Question: I am in the process of integrating post processing effects into my 3D engine. I have hit a roadblock with capturing depth data using a Object with . There has been no issue capturing color data into the FrameBuffer. However, I am not able to get any even with the Depth Extension enabled for Chrome/Firefox.
'''
var DepthEXT = webGLContext.getExtension( "WEBKIT_WEBGL_depth_texture" ) ||
webGLContext.getExtension( "MOZ_WEBGL_depth_texture" );
'''
I have tried many different settings to see if it was a configuration issue, but no matter what I try I just see a white texture. The screenshot at the end of the post shows the color attachment rendered as a texture and the depth attachment rendered as a texture. Is there a problem with my initialization of the FrameBuffer or should I be looking elsewhere to solve this issue?
Below is my code for initializing the FrameBuffer Object:
'''
// Frame Buffer
this.m_frameBuffer = gl.createFramebuffer();
gl.bindFramebuffer( gl.FRAMEBUFFER, this.m_frameBuffer );
// Render Buffer
this.m_renderBuffer = gl.createRenderbuffer();
gl.bindRenderbuffer( gl.RENDERBUFFER, this.m_renderBuffer );
gl.renderbufferStorage(
gl.RENDERBUFFER,
gl.DEPTH_COMPONENT16,
sharedRenderer.canvasDOMElement.width,
sharedRenderer.canvasDOMElement.height );
// Diffuse Component
this.m_diffuseComponentTexture = gl.createTexture();
gl.bindTexture( gl.TEXTURE_2D, this.m_diffuseComponentTexture );
gl.texParameteri(
gl.TEXTURE_2D,
gl.TEXTURE_MAG_FILTER,
gl.LINEAR );
gl.texParameteri(
gl.TEXTURE_2D,
gl.TEXTURE_MIN_FILTER,
gl.LINEAR );
gl.texParameteri( gl.TEXTURE_2D, gl.TEXTURE_WRAP_S, gl.CLAMP_TO_EDGE);
gl.texParameteri( gl.TEXTURE_2D, gl.TEXTURE_WRAP_T, gl.CLAMP_TO_EDGE);
gl.texImage2D(
gl.TEXTURE_2D,
0,
gl.RGBA,
sharedRenderer.canvasDOMElement.width,
sharedRenderer.canvasDOMElement.height,
0,
gl.RGBA,
gl.UNSIGNED_BYTE,
null );
// Depth
this.m_depthComponentTexture = gl.createTexture();
gl.bindTexture( gl.TEXTURE_2D, this.m_depthComponentTexture );
gl.texParameteri(
gl.TEXTURE_2D,
gl.TEXTURE_MAG_FILTER,
gl.NEAREST );
gl.texParameteri(
gl.TEXTURE_2D,
gl.TEXTURE_MIN_FILTER,
gl.NEAREST );
gl.texParameteri( gl.TEXTURE_2D, gl.TEXTURE_WRAP_S, gl.CLAMP_TO_EDGE);
gl.texParameteri( gl.TEXTURE_2D, gl.TEXTURE_WRAP_T, gl.CLAMP_TO_EDGE);
gl.texImage2D(
gl.TEXTURE_2D,
0,
gl.DEPTH_COMPONENT,
sharedRenderer.canvasDOMElement.width,
sharedRenderer.canvasDOMElement.height,
0,
gl.DEPTH_COMPONENT,
gl.UNSIGNED_SHORT,
null );
// FrameBuffer
// Diffuse
gl.framebufferTexture2D(
gl.FRAMEBUFFER,
gl.COLOR_ATTACHMENT0,
gl.TEXTURE_2D,
this.m_diffuseComponentTexture,
0 );
// Depth
gl.framebufferTexture2D(
gl.FRAMEBUFFER,
gl.DEPTH_ATTACHMENT,
gl.TEXTURE_2D,
this.m_depthComponentTexture,
0 );
// RenderBuffer
gl.framebufferRenderbuffer(
gl.FRAMEBUFFER,
gl.DEPTH_ATTACHMENT,
gl.RENDERBUFFER,
this.m_renderBuffer );
// Unbind buffers and textures
gl.bindTexture( gl.TEXTURE_2D, null );
gl.bindRenderbuffer( gl.RENDERBUFFER, null );
gl.bindFramebuffer( gl.FRAMEBUFFER, null );
'''
Here is the code where I render the current scene to the FrameBuffer.
'''
CBRenderer.prototype.renderSceneToGBuffer = function( sceneToRender, GBufferTarget, deltaSeconds )
{
CBMatrixStack.clearMatrixStackAndPushIdentityMatrix();
this.applyProjectionMatrix();
GBufferTarget.bindGBufferFrameBuffer();
this.renderer.enable( this.renderer.DEPTH_TEST );
this.renderer.depthMask( true );
this.renderer.clearDepth( 1.0 );
this.renderer.clearColor( 0.1, 0.1, 0.1, 0.0 );
this.renderer.clear( this.renderer.COLOR_BUFFER_BIT | this.renderer.DEPTH_BUFFER_BIT );
sceneToRender.render( deltaSeconds );
this.renderer.flush();
GBufferTarget.m_dirty = false;
GBufferTarget.unbindGBufferFrameBuffer();
this.renderer.clearColor( 0.0, 0.0, 0.0, 0.0 );
this.renderer.clear( this.renderer.COLOR_BUFFER_BIT | this.renderer.DEPTH_BUFFER_BIT );
this.renderer.bindTexture( this.renderer.TEXTURE_2D, null );
}
'''

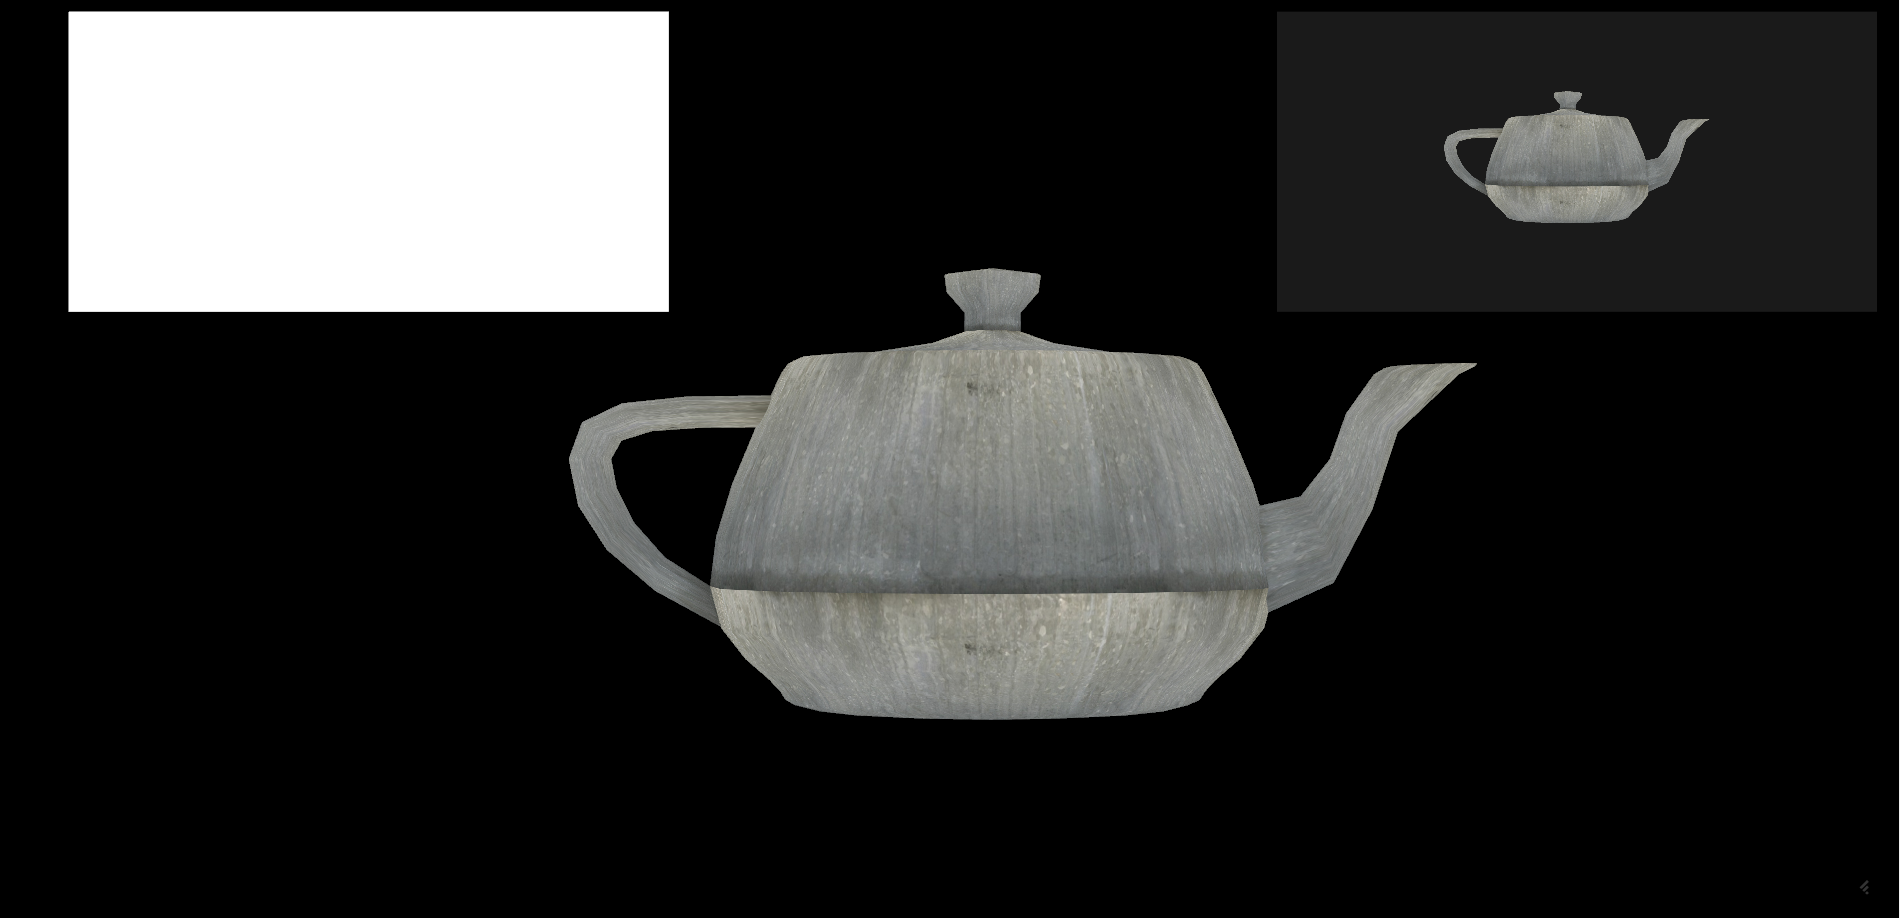
Answer: You don't have the depth texture attached to your FBO at the end of setting it up. You do set the texture as the depth attachment at some point:
'''
// Depth
gl.framebufferTexture2D(
gl.FRAMEBUFFER,
gl.DEPTH_ATTACHMENT,
gl.TEXTURE_2D,
this.m_depthComponentTexture,
0 );
'''
But immediately following that, you set a renderbuffer as the depth attachment instead:
'''
// RenderBuffer
gl.framebufferRenderbuffer(
gl.FRAMEBUFFER,
gl.DEPTH_ATTACHMENT,
gl.RENDERBUFFER,
this.m_renderBuffer );
'''
You can have only one target attached to each FBO attachment point. So the second call sets a new depth attachment, replacing the one you just set in the first call. So at the end of this, 'm_depthComponentTexture' is not attached to the FBO anymore.
If you want to use a depth texture, I don't see why you would want to create a depth renderbuffer as well. You should only need one of the two. You would normally use a renderbuffer for the depth if you don't need it for sampling later. If you want to sample from the result, you need a texture instead, and there's no need for a renderbuffer anymore.